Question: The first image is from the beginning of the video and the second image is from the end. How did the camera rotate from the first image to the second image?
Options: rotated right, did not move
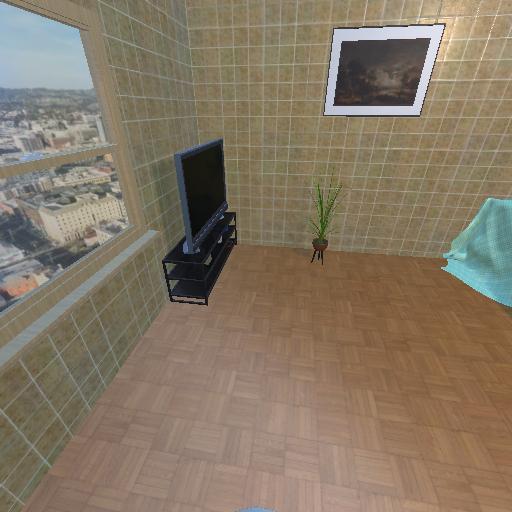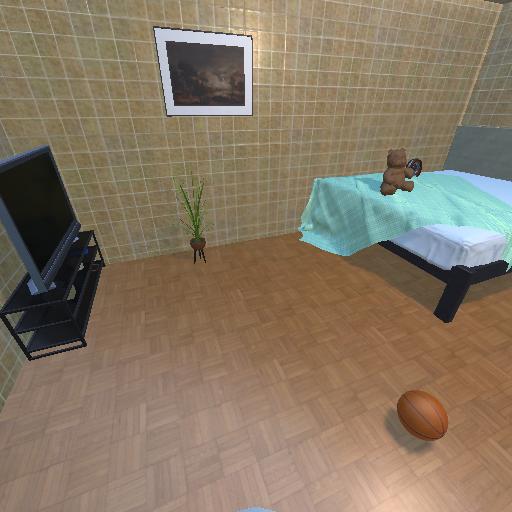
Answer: rotated right